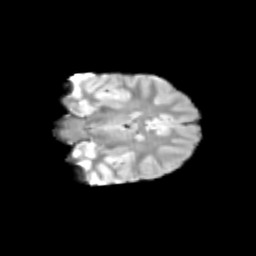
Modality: T2w
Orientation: coronal
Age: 10
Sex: male
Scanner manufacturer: siemens
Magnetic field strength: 3 T
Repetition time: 3.8 s
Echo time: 0.07 s